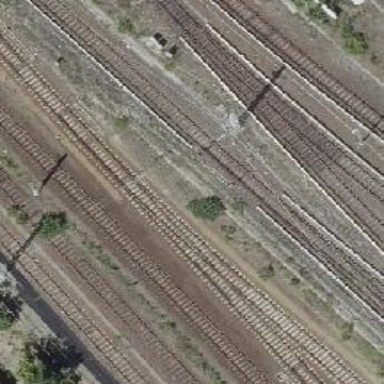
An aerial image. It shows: Railway switch with the turnout side on the left.